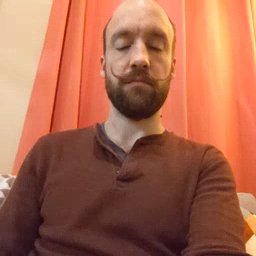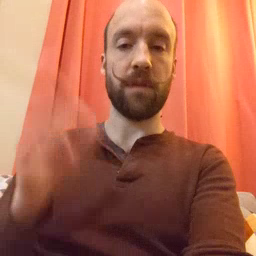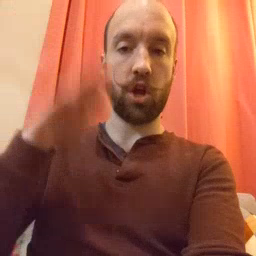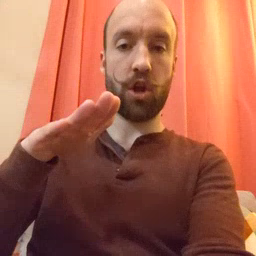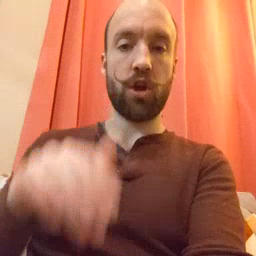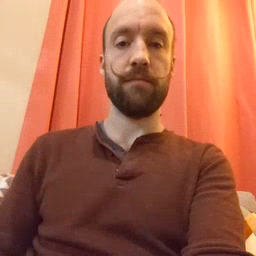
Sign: on